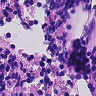
Metastatic tissue present: no